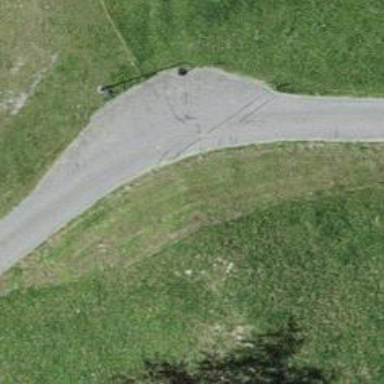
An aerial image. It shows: Passing place on the road.